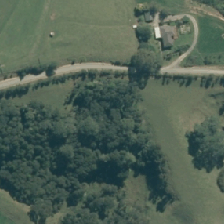
Land cover: broadleaved_indigenous_hardwood